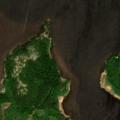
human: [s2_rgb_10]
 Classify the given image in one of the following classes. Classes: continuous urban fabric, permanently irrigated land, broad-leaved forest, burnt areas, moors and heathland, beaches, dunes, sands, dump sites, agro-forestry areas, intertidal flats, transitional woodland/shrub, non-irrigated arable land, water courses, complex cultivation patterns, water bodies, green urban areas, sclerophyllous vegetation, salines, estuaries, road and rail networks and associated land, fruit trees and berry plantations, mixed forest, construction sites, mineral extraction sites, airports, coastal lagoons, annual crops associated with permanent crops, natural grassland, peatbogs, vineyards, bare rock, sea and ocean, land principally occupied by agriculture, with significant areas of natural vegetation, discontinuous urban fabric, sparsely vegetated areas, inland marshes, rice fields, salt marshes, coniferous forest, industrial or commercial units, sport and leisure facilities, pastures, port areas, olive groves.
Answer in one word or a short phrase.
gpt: mixed forest, sea and ocean